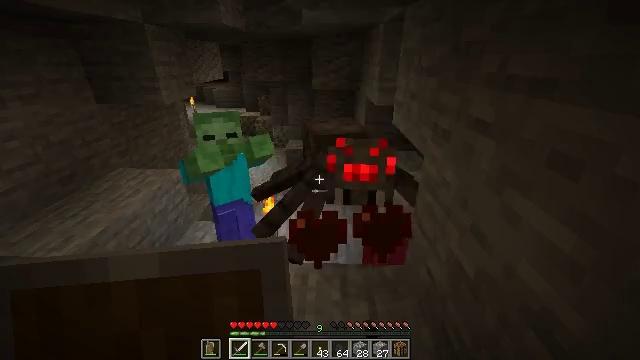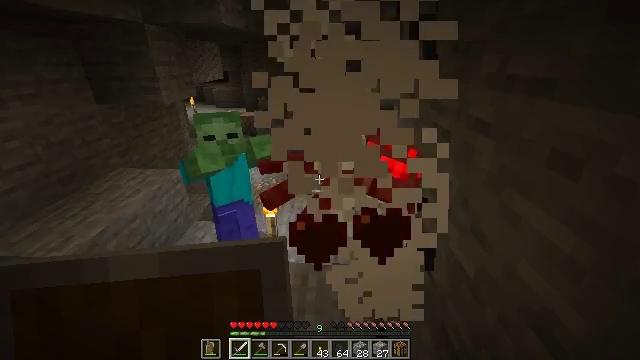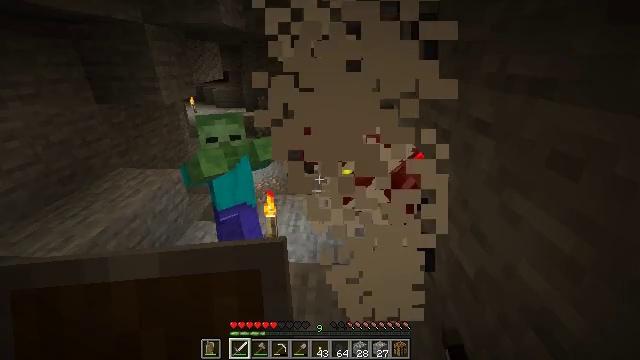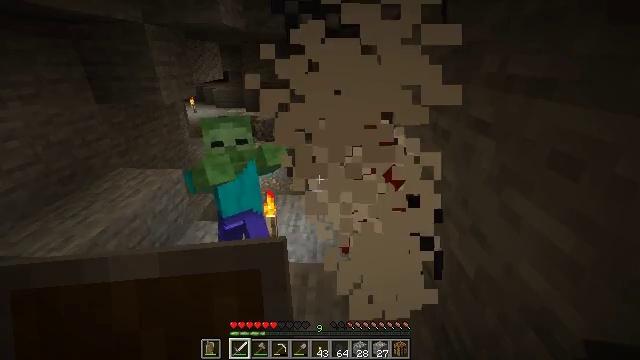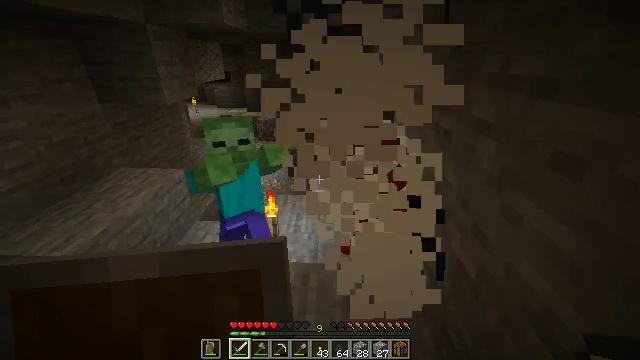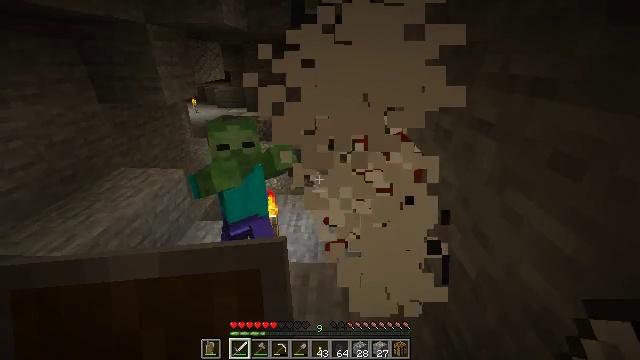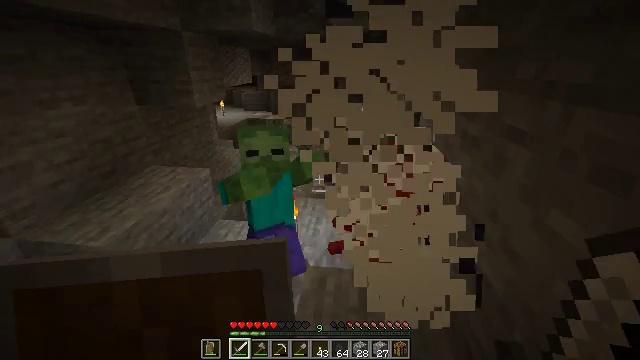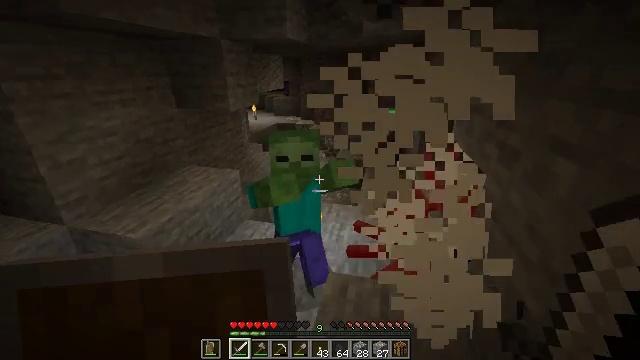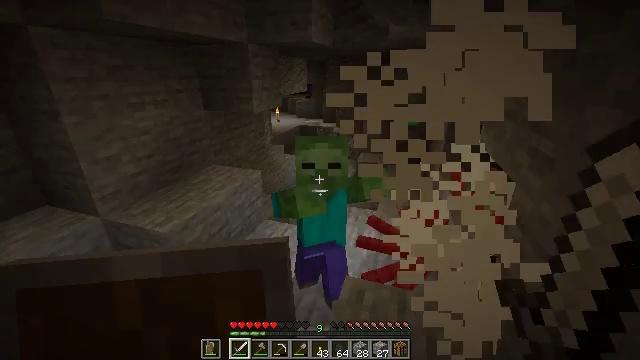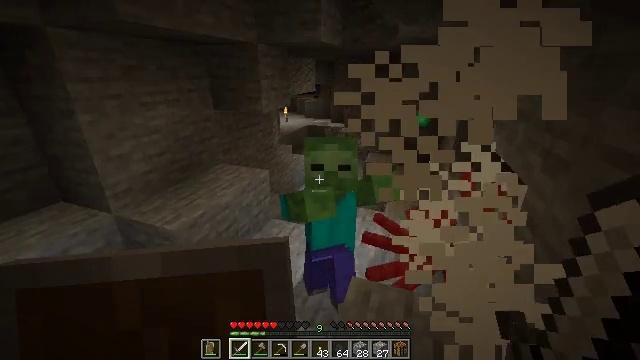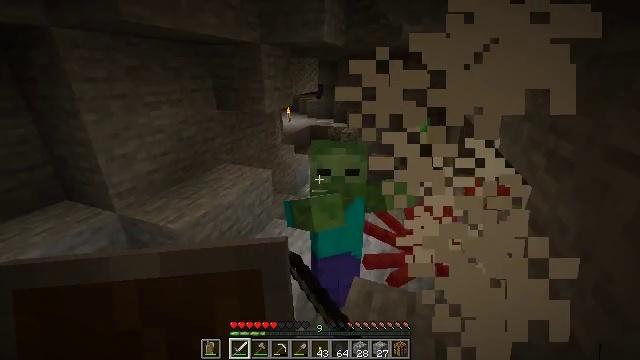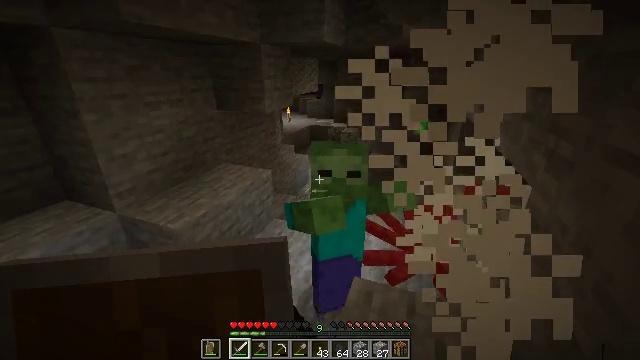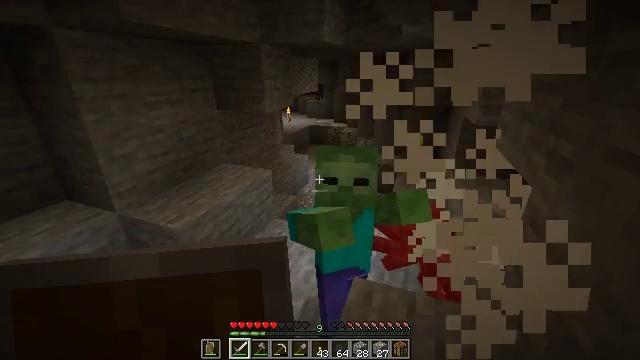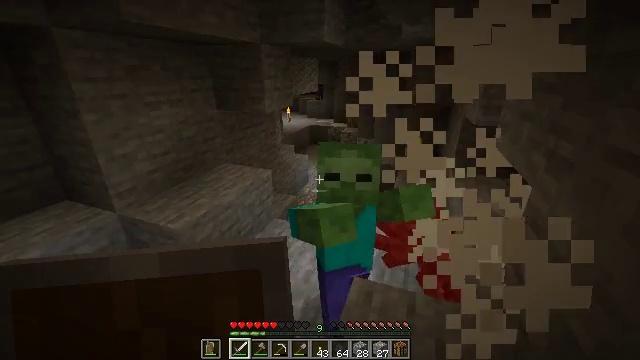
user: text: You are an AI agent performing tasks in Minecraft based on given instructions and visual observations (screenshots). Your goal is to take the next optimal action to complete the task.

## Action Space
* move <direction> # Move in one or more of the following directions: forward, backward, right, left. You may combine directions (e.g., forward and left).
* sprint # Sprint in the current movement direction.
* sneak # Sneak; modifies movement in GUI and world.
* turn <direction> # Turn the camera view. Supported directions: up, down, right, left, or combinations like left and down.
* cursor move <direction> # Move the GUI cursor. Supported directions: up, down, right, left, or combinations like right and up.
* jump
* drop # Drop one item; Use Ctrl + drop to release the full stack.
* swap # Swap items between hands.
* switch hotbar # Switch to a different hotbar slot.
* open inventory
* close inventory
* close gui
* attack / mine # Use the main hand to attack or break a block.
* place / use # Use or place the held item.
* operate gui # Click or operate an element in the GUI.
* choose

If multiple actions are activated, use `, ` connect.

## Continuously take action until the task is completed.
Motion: motion action
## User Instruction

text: Combat enemy.
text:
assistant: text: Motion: no_op
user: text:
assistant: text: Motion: no_op
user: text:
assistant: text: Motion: no_op
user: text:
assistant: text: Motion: no_op
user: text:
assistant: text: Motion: no_op
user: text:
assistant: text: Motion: turn left
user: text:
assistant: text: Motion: turn left and up
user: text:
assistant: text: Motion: turn left
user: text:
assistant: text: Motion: turn left, attack / mine
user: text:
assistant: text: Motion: attack / mine
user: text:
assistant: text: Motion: attack / mine
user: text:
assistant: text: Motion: no_op
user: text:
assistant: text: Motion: no_op
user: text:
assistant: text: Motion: no_op